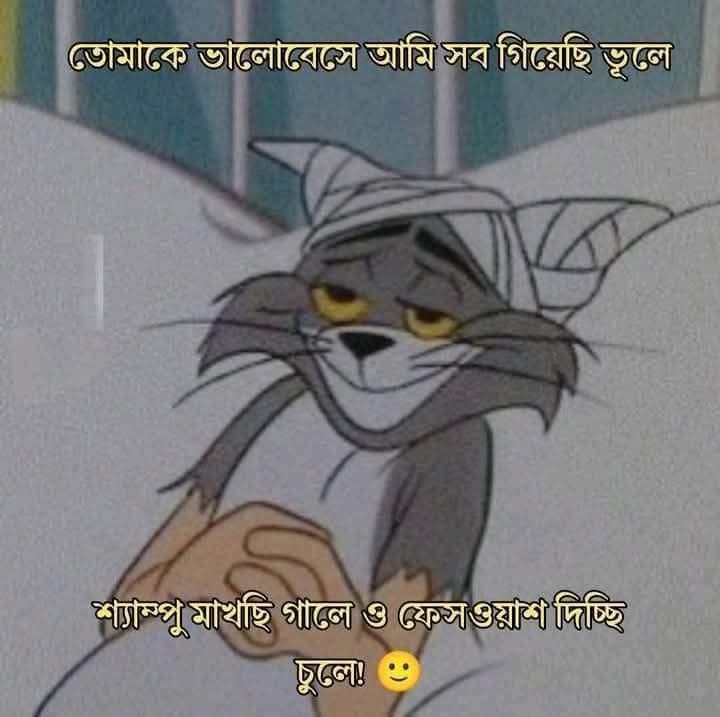
Text: তোমাকে ভালোবেসে আমি সব গিয়েছি ভুলে
শ্যাম্পু মাখছি গালে ও ফেসওয়াশ দিচ্ছি চুলে!
Label: Non Hate